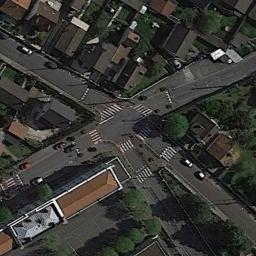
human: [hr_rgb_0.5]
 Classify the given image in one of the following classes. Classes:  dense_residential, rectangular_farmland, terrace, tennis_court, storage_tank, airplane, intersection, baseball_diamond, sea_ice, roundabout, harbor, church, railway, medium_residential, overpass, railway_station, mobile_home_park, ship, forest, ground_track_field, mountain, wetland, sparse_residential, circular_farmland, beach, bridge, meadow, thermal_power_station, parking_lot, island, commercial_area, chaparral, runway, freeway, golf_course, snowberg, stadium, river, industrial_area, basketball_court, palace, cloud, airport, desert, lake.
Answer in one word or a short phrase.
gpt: intersection